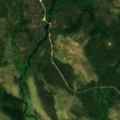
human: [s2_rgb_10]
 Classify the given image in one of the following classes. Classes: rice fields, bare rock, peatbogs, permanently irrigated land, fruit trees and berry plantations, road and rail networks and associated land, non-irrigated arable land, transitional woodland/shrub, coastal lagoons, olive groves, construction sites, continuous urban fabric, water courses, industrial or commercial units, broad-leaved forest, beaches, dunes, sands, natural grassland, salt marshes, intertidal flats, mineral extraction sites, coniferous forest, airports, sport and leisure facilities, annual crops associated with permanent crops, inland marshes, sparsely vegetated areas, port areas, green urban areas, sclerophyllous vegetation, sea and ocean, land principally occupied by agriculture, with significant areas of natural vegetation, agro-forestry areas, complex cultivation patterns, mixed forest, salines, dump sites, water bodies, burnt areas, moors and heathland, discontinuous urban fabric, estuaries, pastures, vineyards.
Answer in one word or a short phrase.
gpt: coniferous forest, transitional woodland/shrub, peatbogs